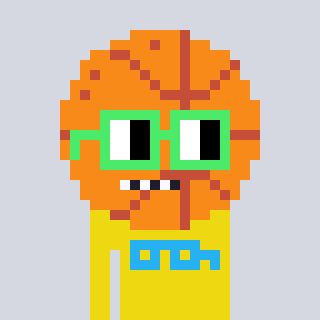
a pixel art character with square light green glasses, a basketball-shaped head and a yellow-colored body on a cool background